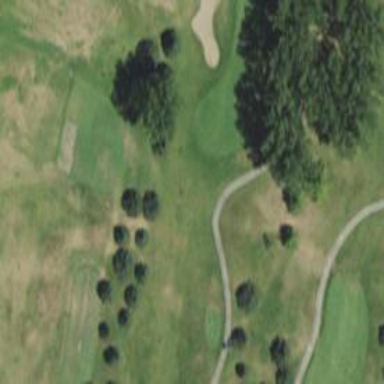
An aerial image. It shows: Service road used as golf cart path.